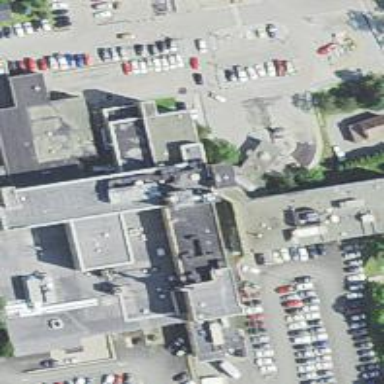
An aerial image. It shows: Hospital building.